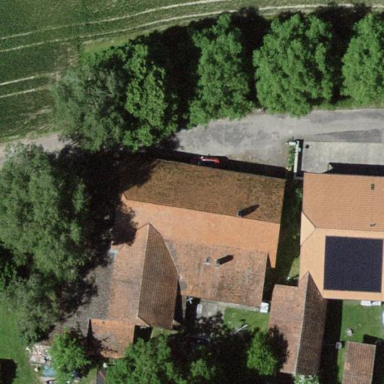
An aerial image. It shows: Farm building.